Interaction volume radius: 10 \u00c5
Interaction volume height: 10 \u00c5
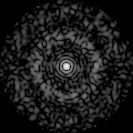
Disorder parameter: 0.8544